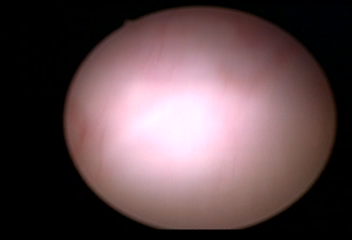
Modality: WLC
Class: Normal mucosa
Bladder cancer association: No